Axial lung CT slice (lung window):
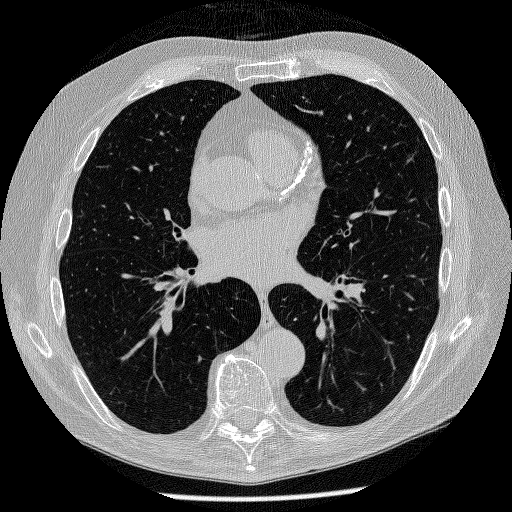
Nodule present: no